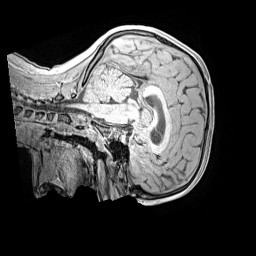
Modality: MP2RAGE
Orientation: sagittal
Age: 9
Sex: male
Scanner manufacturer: siemens
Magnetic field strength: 3 T
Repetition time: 4 s
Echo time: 0.00299 s